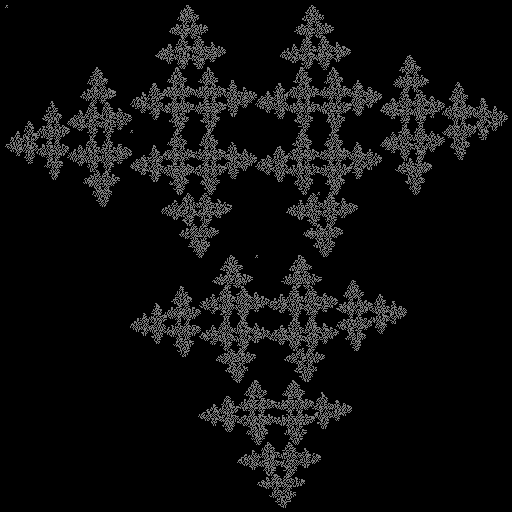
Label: crystal